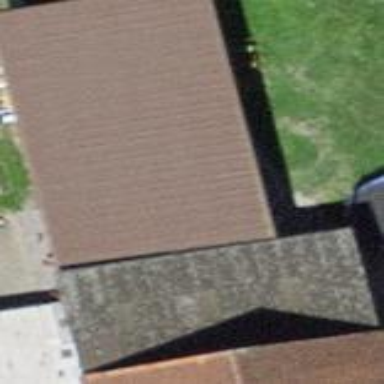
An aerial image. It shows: Shed building.